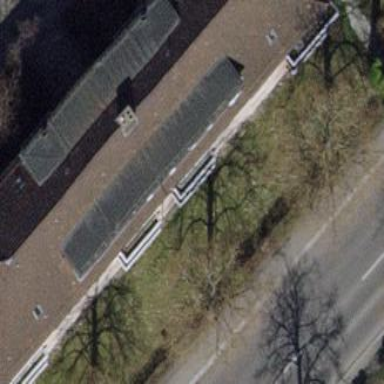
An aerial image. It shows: Apartments building with tiled roof.